Field crop: maize
Growth stage: 2
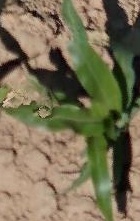
Species: maize